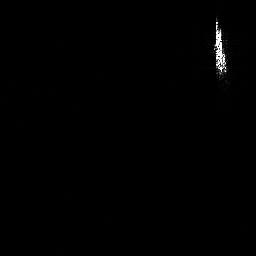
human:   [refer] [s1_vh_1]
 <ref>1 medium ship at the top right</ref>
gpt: <box>[[82, 5, 88, 31, 0]]</box>